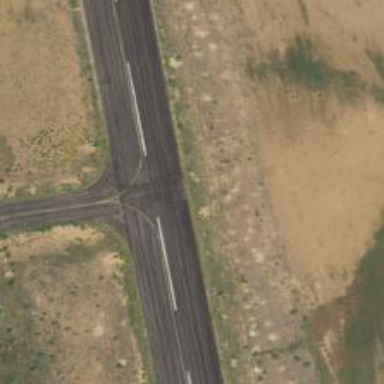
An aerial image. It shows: Asphalt runway at the airport.